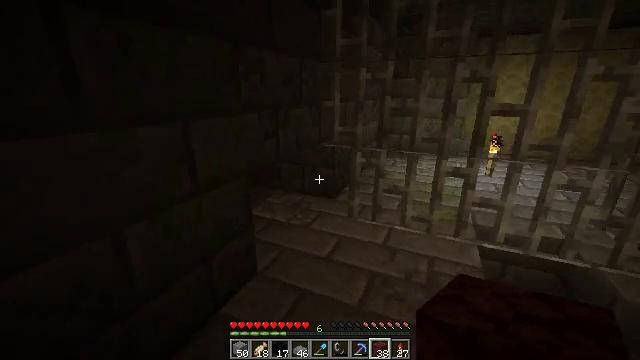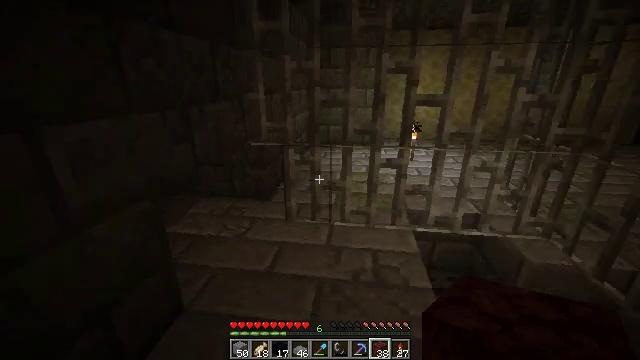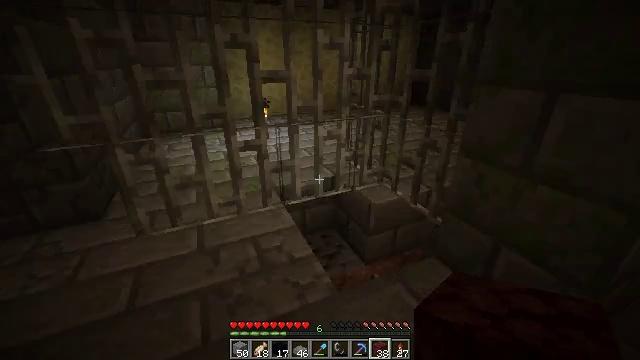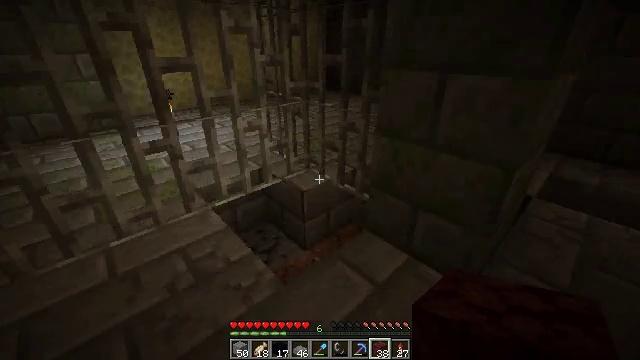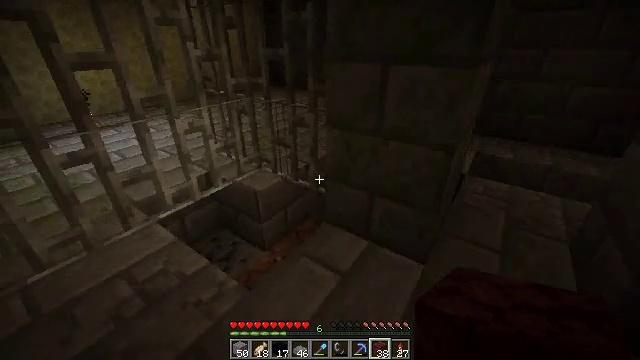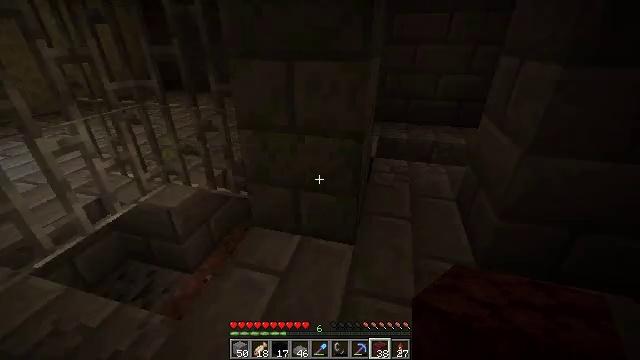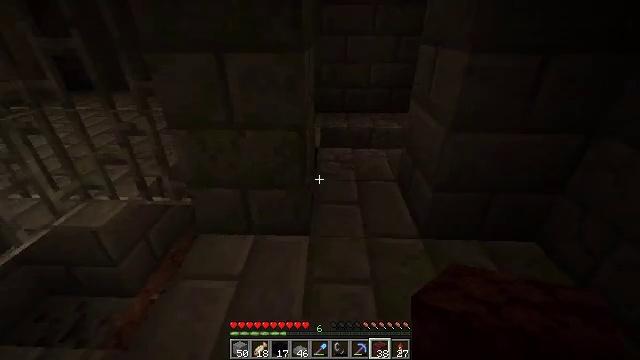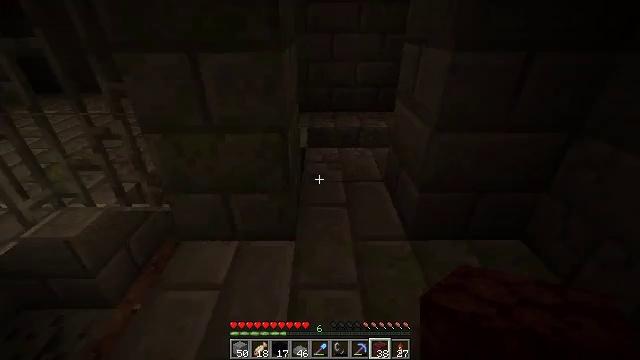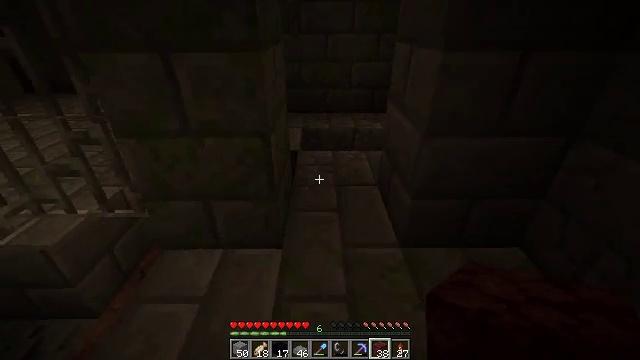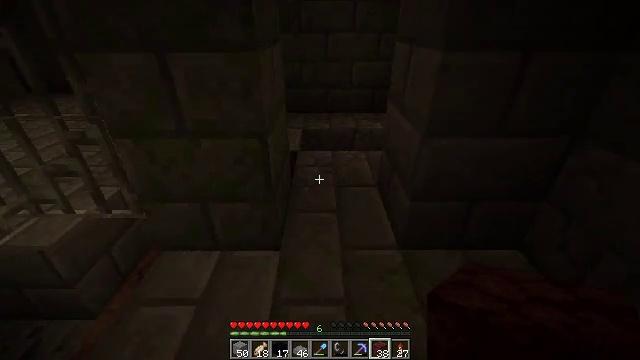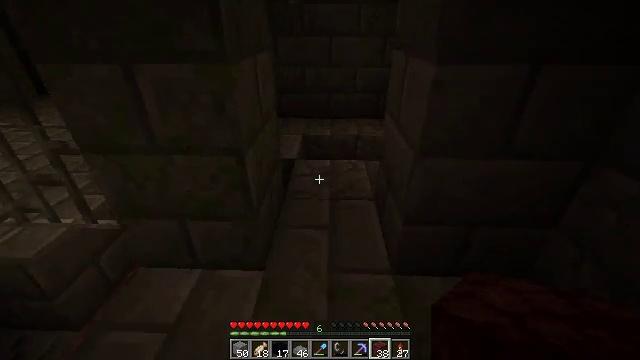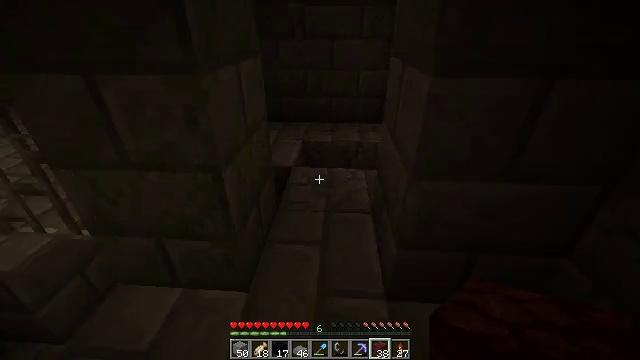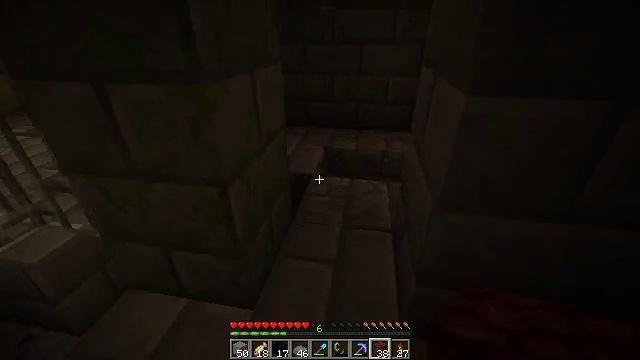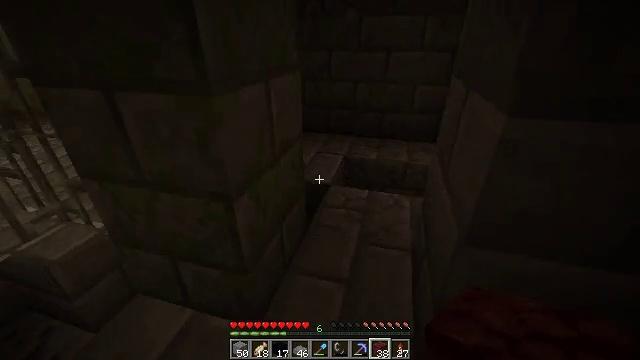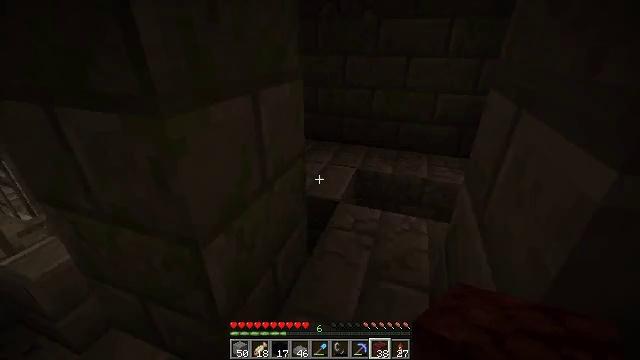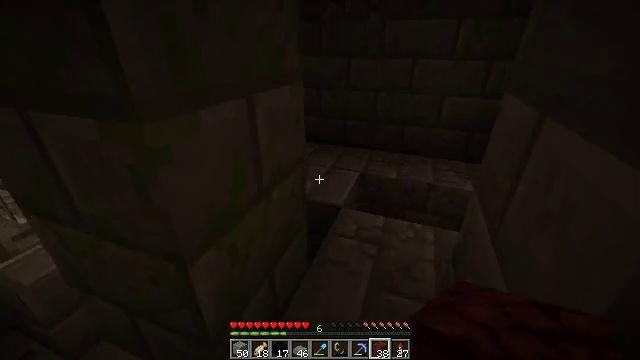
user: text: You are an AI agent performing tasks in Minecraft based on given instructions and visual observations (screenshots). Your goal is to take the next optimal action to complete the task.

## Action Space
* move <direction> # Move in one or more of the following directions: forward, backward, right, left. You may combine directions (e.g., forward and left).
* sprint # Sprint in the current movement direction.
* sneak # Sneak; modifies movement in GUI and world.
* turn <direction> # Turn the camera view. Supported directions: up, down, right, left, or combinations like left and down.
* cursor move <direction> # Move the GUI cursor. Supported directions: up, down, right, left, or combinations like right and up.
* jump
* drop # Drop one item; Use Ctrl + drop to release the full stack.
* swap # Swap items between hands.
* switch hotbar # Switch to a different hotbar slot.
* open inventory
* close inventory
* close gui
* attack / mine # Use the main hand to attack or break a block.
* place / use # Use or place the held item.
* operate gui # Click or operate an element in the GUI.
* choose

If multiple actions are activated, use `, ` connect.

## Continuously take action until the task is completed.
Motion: motion action
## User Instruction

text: Dig up blue concrete from a structure.
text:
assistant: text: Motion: move forward, turn right and down
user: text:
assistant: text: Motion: turn right and down
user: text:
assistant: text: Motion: turn right and down
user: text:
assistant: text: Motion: turn right
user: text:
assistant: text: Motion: turn right
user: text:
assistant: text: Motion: turn right and down
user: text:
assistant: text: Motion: move forward and move right, turn right
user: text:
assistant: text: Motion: move forward and move right
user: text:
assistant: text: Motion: move forward and move right
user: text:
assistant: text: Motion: move forward and move right, turn left
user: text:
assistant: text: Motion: move forward, turn left
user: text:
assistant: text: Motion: move forward, turn left
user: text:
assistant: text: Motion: move forward, turn left and up
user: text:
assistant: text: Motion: move forward, turn left
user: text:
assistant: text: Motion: move forward
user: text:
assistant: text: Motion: move forward
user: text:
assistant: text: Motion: move forward
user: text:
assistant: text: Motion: move forward, turn left
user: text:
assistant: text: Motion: move forward
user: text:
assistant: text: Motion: move forward
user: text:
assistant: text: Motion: move forward
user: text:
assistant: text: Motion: move forward
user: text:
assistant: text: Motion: move forward, turn left
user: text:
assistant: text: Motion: move forward and move right, turn left and up
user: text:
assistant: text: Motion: move forward and move right, turn left and up
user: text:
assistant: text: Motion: move forward and move right, turn left and up
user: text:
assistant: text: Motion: move forward and move right, turn left and up
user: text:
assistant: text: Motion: move forward and move right, turn left
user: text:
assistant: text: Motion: move forward and move right, turn left and up
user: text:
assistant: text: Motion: move forward, turn left and up